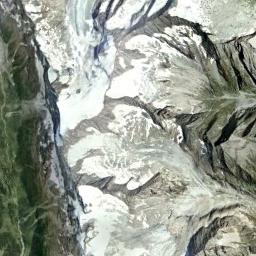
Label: snowberg